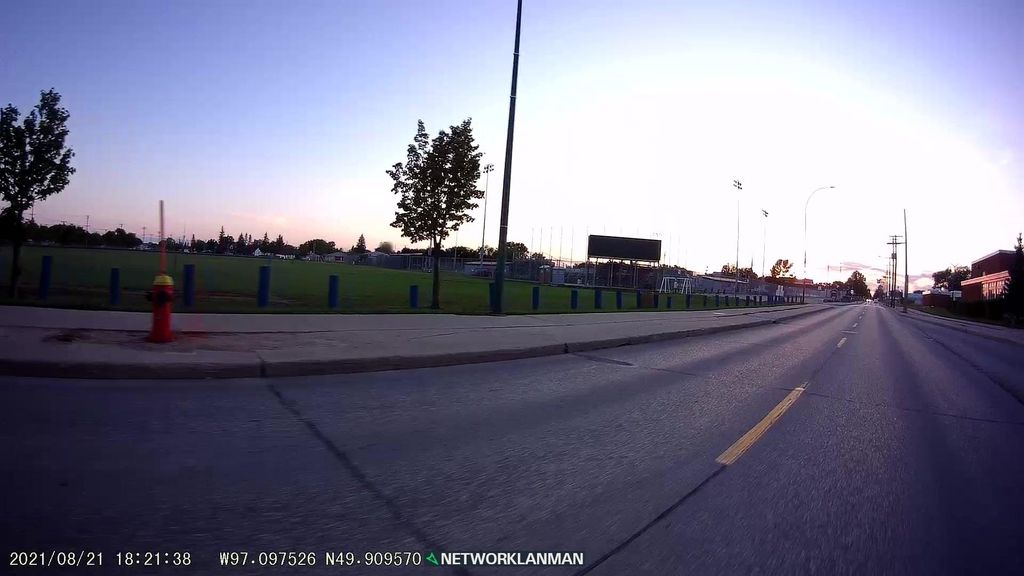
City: winnipeg